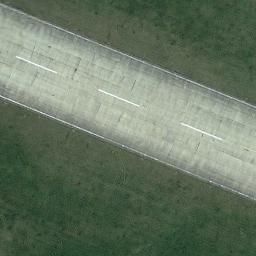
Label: runway